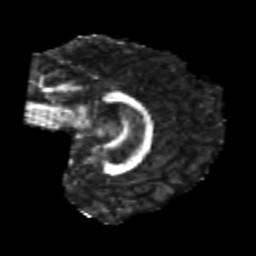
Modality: FA
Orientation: sagittal
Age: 24
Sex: female
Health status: healthy
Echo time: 0.074 s